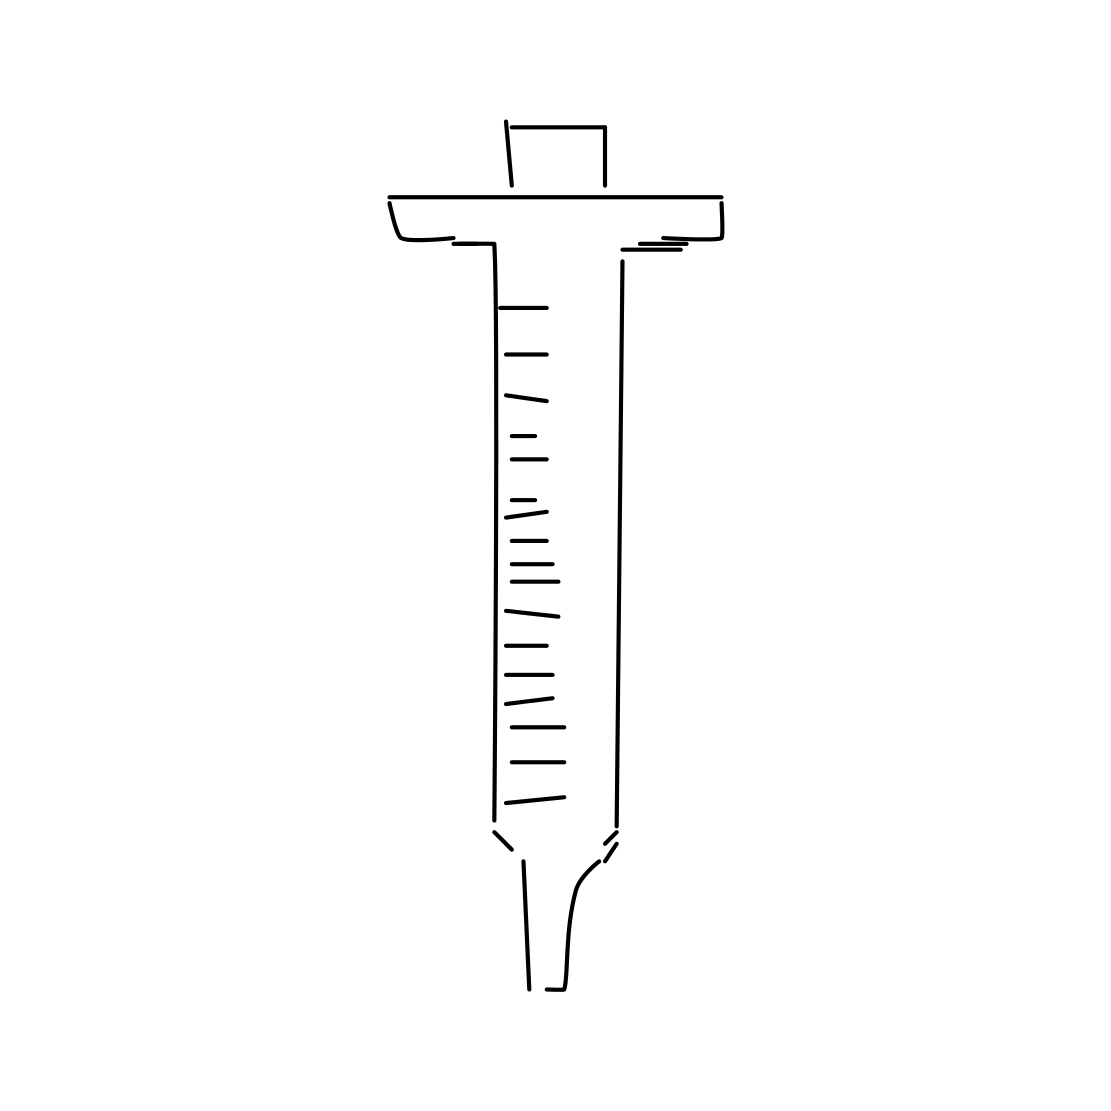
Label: syringe